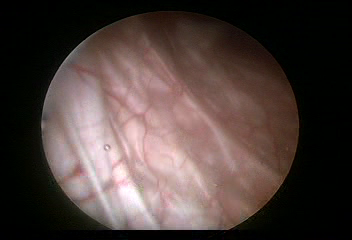
Modality: WLC
Class: Normal mucosa
Bladder cancer association: No